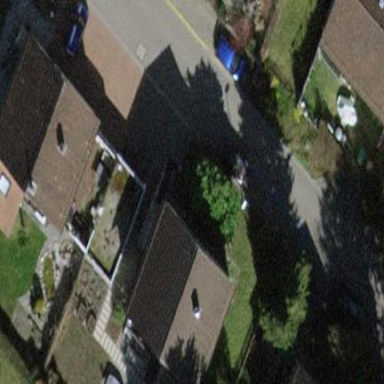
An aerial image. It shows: Building with pitched roof.